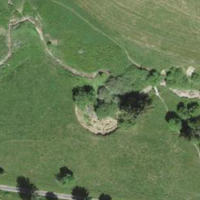
EUNIS habitat code: 52
Species observed at this site:
Filipendula ulmaria